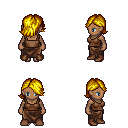
a pixel art fantasy rpg character, female body template, human, dark skin, brown pirate shirt, robe skirt, blonde swoop hairstyle, brown shoes, four views (front, back, left, right), 2x2 character sprite sheet, small pixel art, hard edges, no anti-aliasing